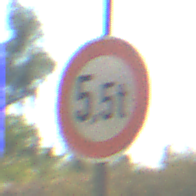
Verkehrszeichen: TatsaechlicheMasse
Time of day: MorningAfternoon
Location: Outdoor (Nature)
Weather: PartlyCloudy
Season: NotSpecified
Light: Natural